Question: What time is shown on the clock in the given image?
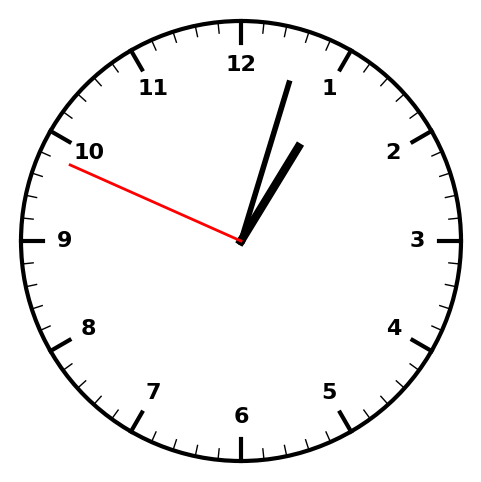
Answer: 01:02:49